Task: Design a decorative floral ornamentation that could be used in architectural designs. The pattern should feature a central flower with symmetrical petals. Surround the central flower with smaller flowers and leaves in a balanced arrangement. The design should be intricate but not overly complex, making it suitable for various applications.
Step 188:
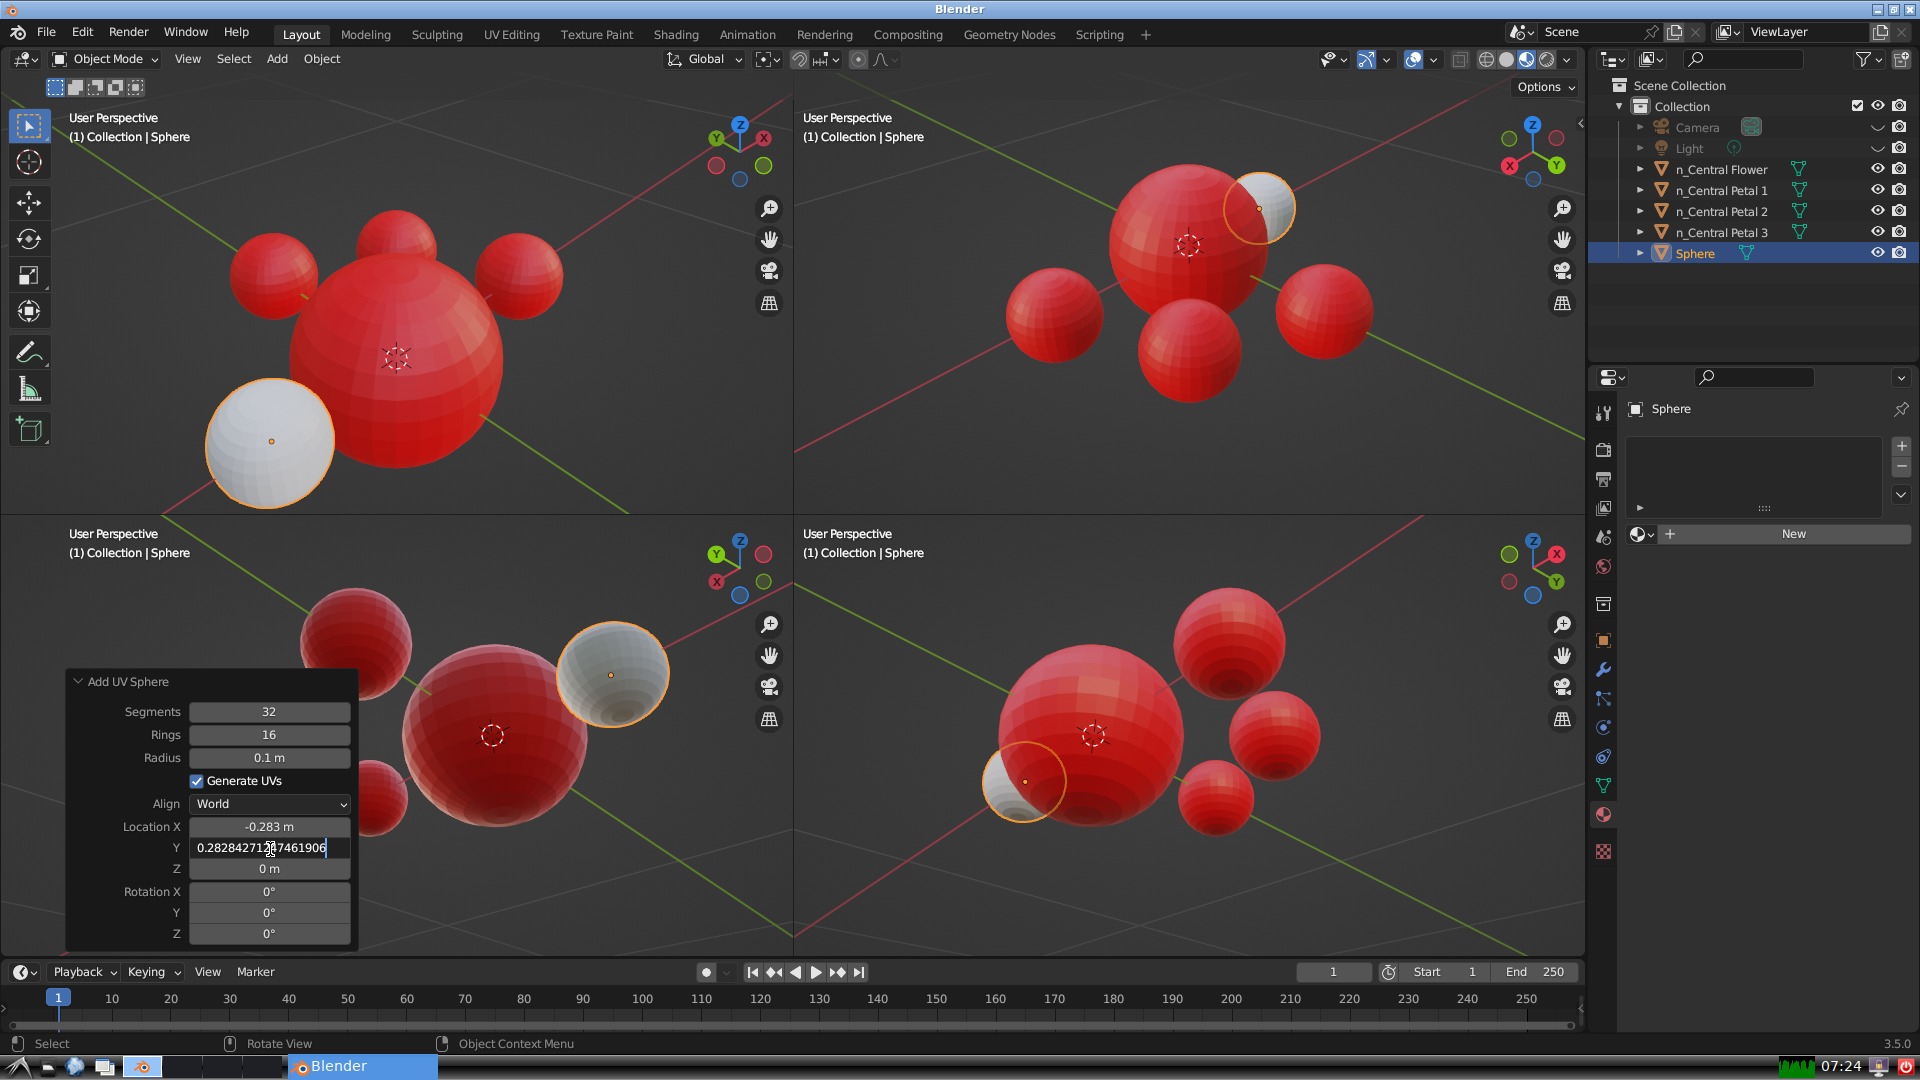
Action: {"key_press": ['Return']}